Question: I'm currently having a slight problem referencing images in a Rails app which is then deployed to Heroku.
I have an image in the following path relative to the app:
'''
app/assets/images/some-image.png
'''
And I have referenced it in the HTML correctly (as far as I am aware):
'''
<div id="main-nav" class="collapse navbar-collapse">
<img src="/assets/some-image.png" height="67"/><!-- **IMAGE SOURCE LINK** -->
<ul class="nav navbar-nav" id="mainNav">
<li class="active"><a href="#home" class="scroll-link">Home</a></li>
<li><a href="#introText" class="scroll-link">APR</a></li>
<li><a href="#initiatives" class="scroll-link">Initiatives</a></li>
</ul>
</div>
'''
Yet, this is what is displayed:

Does anyone have any ideas why this is happening?
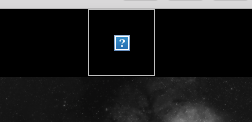
Answer: You should use <URL>:
'''
<%= image_tag "some-image.png", height: "67" %>
'''